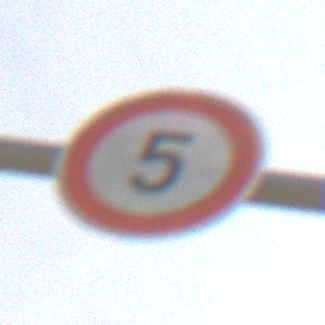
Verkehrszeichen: Geschwindigkeit5
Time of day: MorningAfternoon
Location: Outdoor (Suburban)
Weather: PartlyCloudy
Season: NotSpecified
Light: Natural